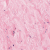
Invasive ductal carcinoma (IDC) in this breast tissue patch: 0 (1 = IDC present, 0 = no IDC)